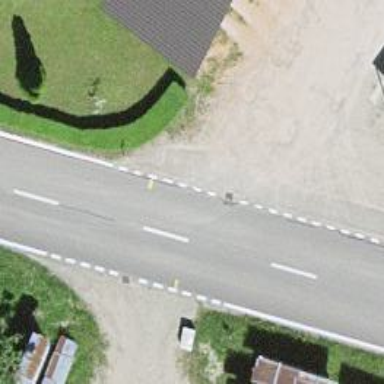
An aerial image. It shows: Bus stop along the road.